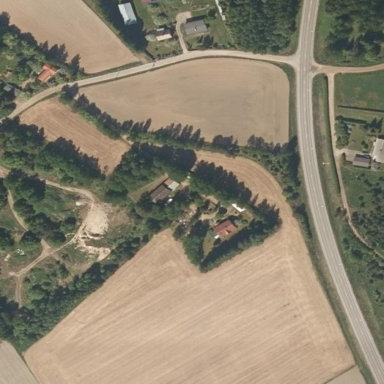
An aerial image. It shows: Farmyard area.